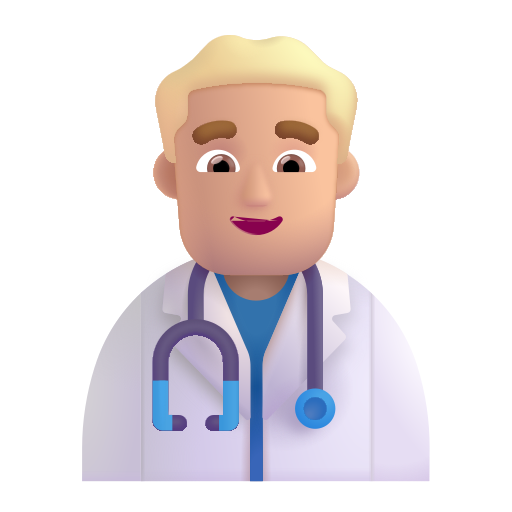
man health worker color  light